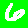
Digit: 6